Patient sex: F
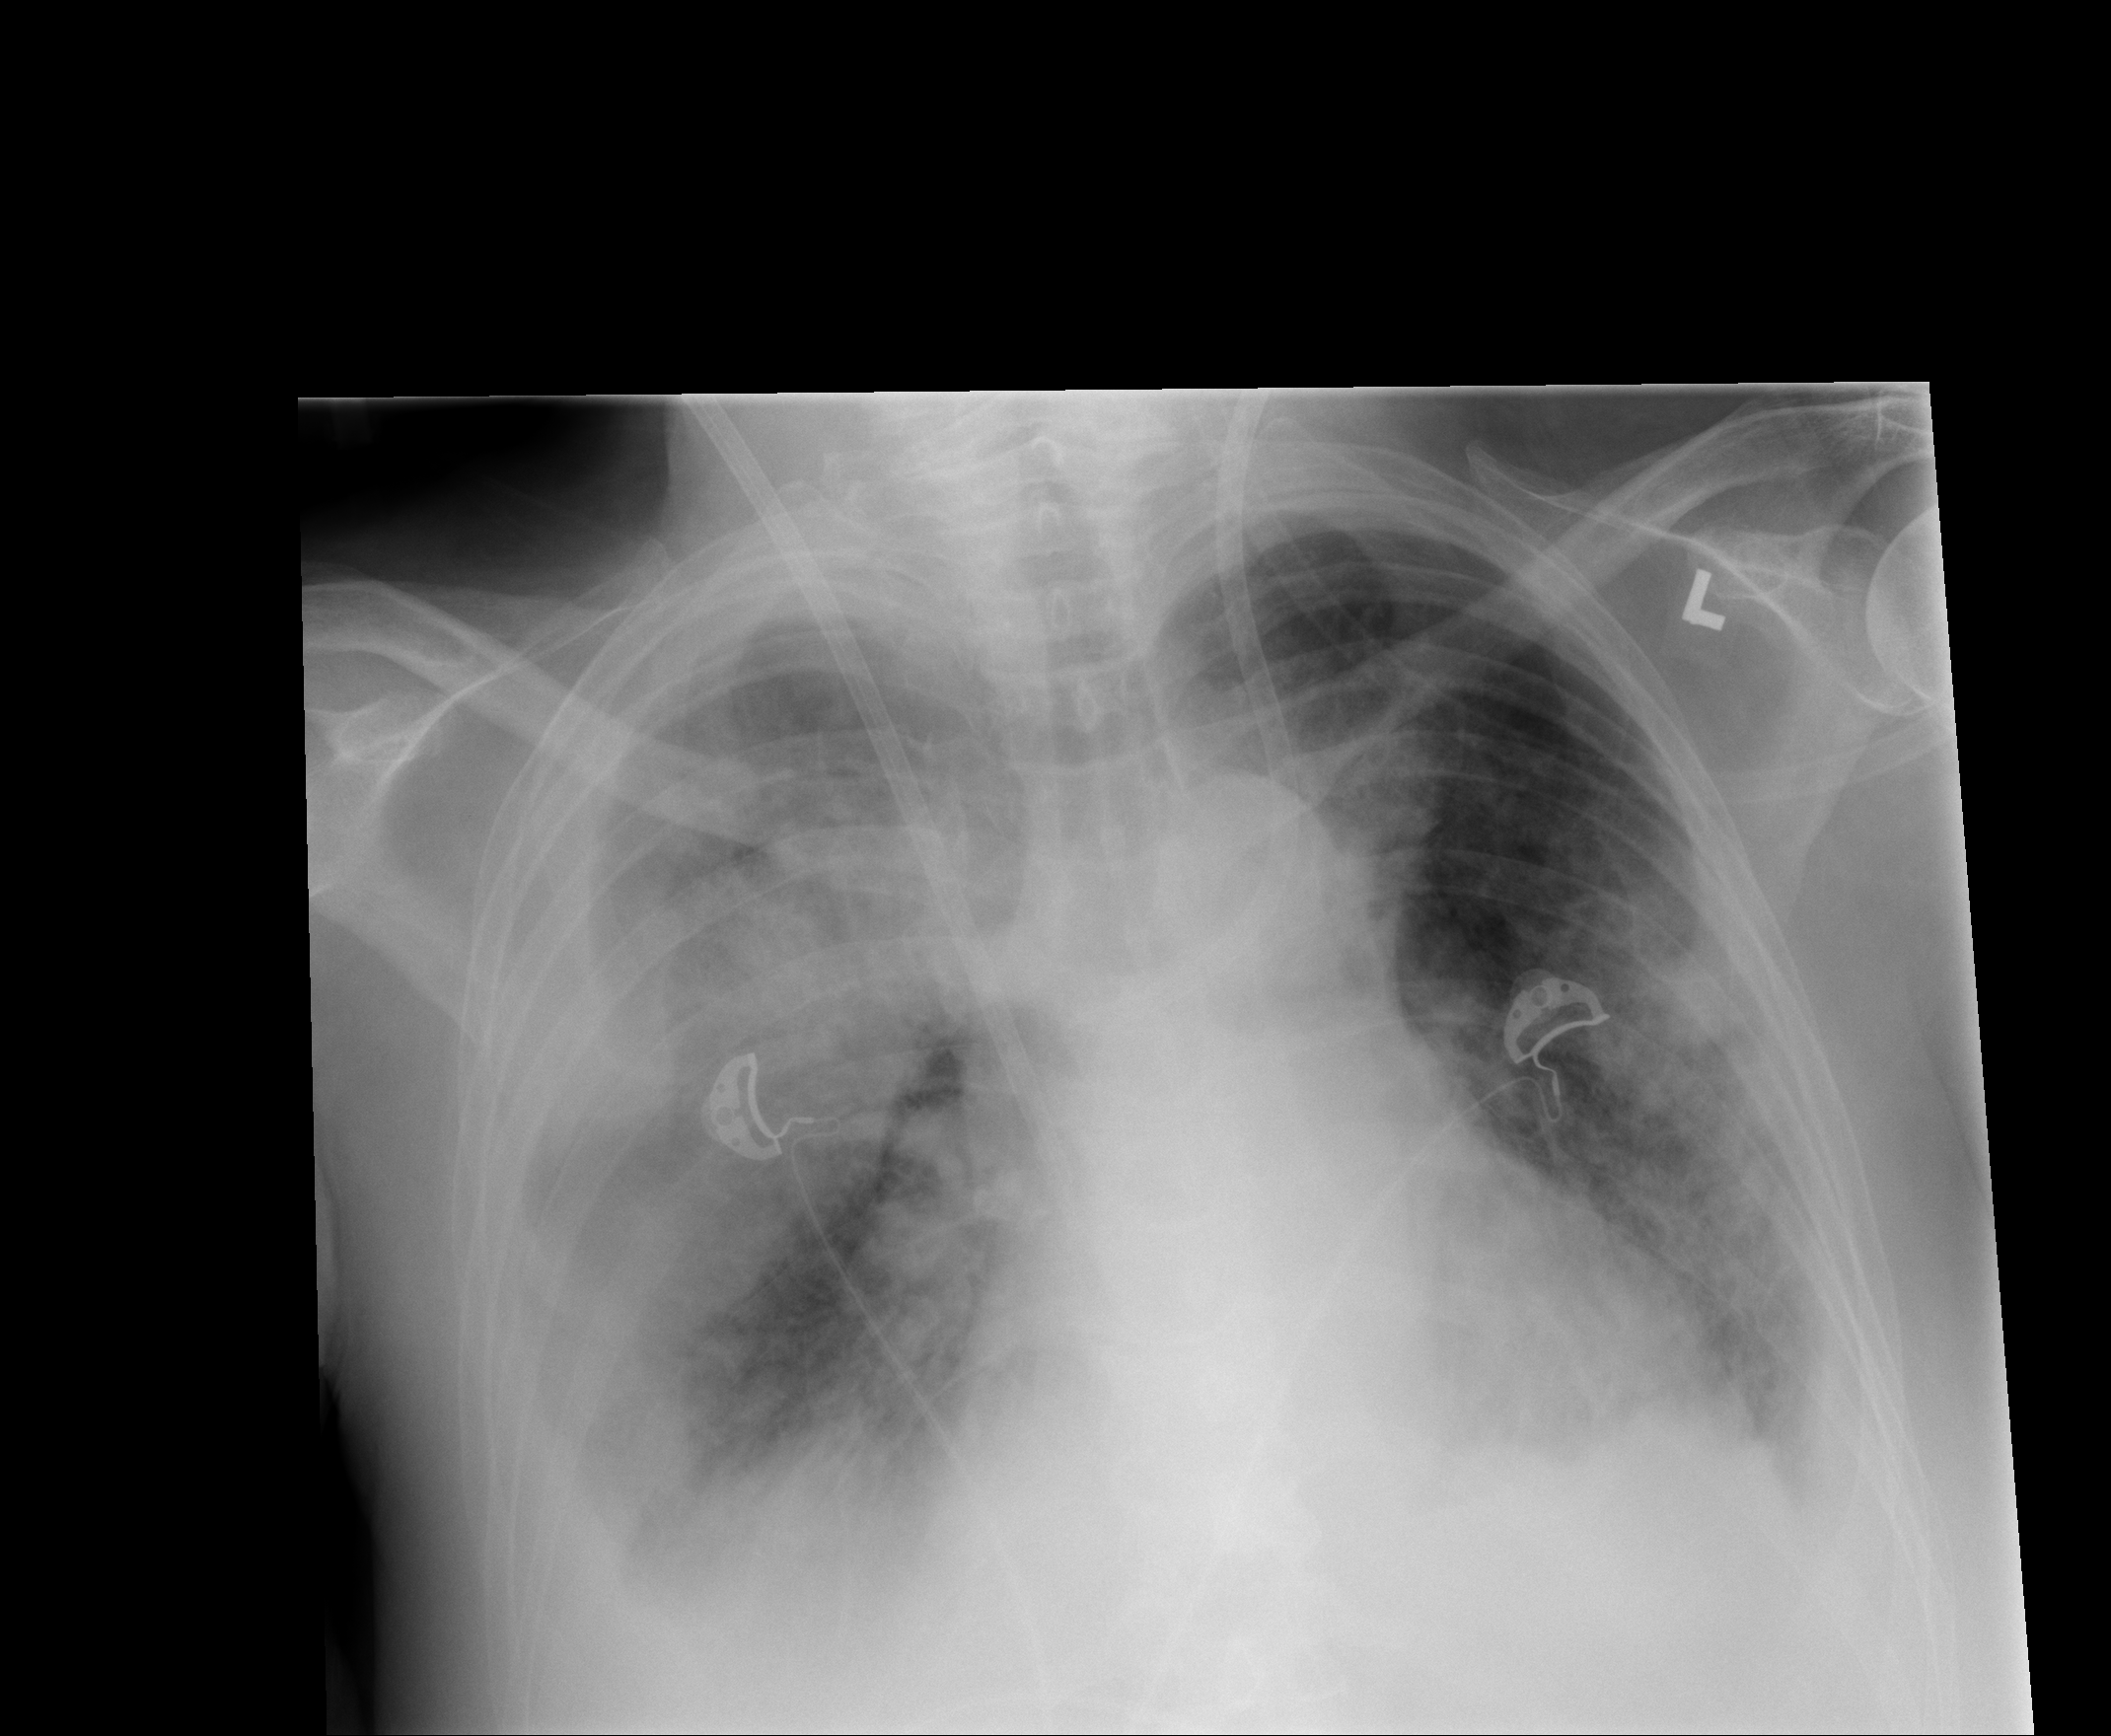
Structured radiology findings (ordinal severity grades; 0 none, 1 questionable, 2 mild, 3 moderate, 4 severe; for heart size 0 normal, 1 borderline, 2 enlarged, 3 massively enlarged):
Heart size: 3
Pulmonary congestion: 2
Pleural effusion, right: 3
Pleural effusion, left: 2
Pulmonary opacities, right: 3
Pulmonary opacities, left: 3
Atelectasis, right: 2
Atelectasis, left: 2